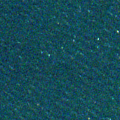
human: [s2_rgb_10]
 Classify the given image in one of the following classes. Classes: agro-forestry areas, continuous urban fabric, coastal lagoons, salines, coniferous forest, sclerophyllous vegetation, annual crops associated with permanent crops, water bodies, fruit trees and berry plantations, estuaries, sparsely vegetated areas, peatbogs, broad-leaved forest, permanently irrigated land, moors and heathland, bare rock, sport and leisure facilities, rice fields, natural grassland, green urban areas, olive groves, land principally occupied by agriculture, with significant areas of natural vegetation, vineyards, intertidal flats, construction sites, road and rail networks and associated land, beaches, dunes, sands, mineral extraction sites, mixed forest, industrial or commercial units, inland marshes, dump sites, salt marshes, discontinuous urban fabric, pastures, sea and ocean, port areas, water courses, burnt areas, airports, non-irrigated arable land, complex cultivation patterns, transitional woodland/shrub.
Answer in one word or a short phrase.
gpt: sea and ocean